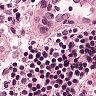
Metastatic tissue present: no